Field crop: maize
Growth stage: 2
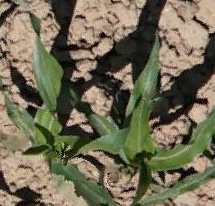
Species: maize